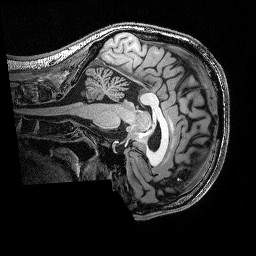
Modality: T1w
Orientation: sagittal
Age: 37
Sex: female
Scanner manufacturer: siemens
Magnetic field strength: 3 T
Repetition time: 2.53 s
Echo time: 0.0035 s